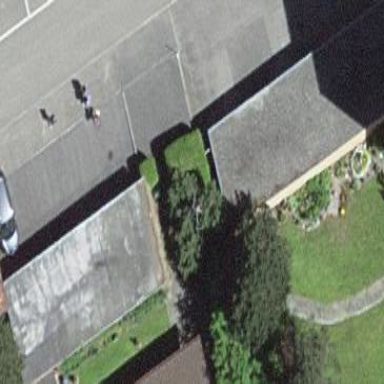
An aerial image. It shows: Building with flat roof.